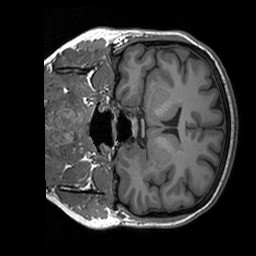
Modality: T1w
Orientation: coronal
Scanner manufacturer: siemens
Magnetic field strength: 3 T
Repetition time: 1.76 s
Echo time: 0.0022 s